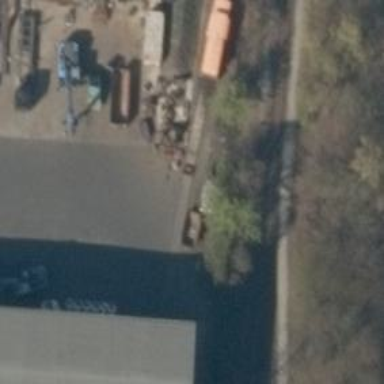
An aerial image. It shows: Railway yard in service.